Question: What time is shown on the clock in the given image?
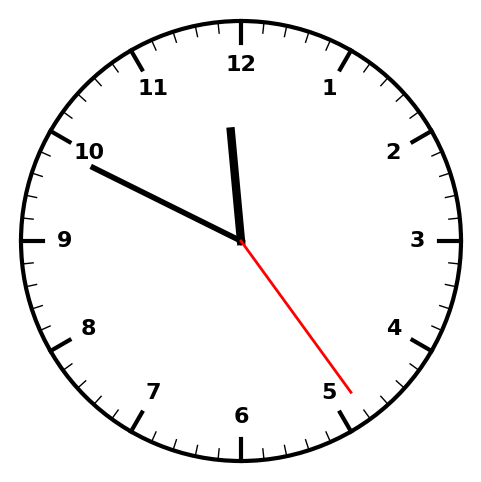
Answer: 11:49:24